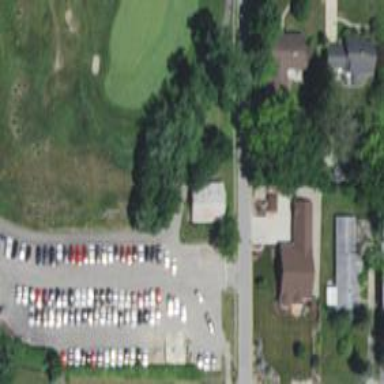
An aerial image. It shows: Path designated for golf carts.